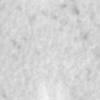
Label: no_change